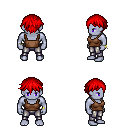
a pixel art fantasy rpg character, male body template, dark elf, purple skin, brown pirate shirt, metal pants, red short bangs hairstyle, bracelets, four views (front, back, left, right), 2x2 character sprite sheet, small pixel art, hard edges, no anti-aliasing